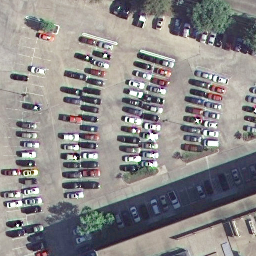
Label: parking lot